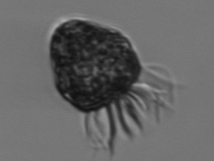
Label: Strombidium_morphotype2